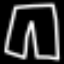
Label: pants